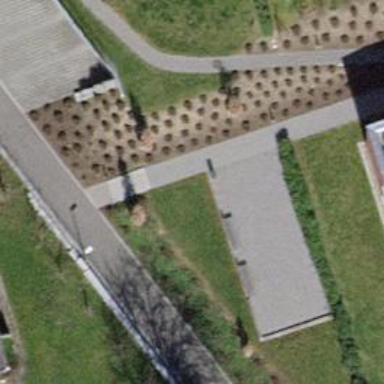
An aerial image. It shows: Brown bench in the vicinity.